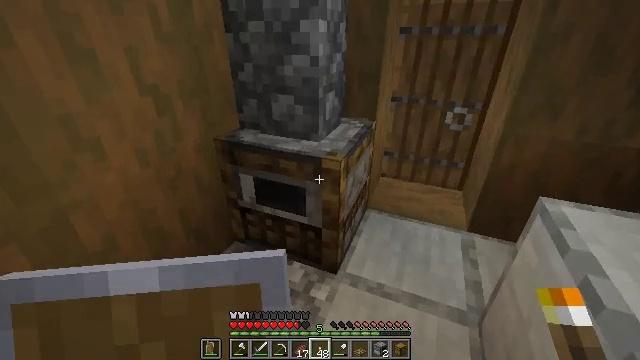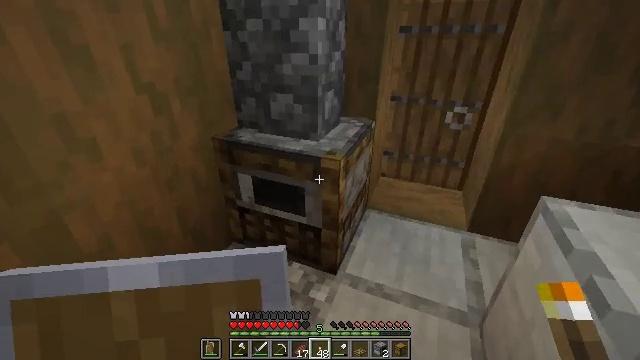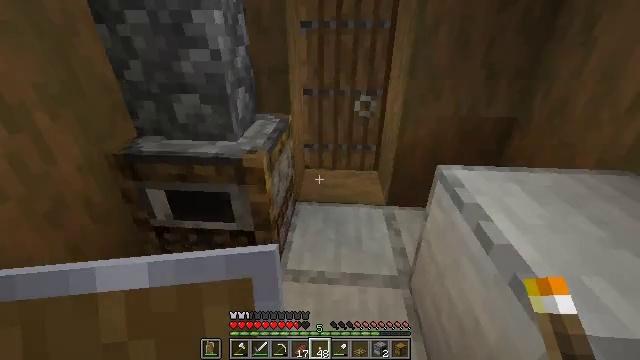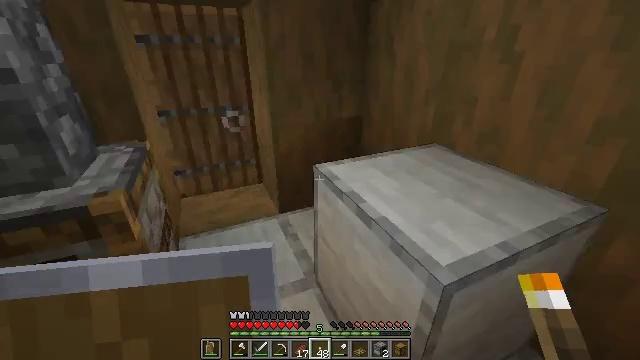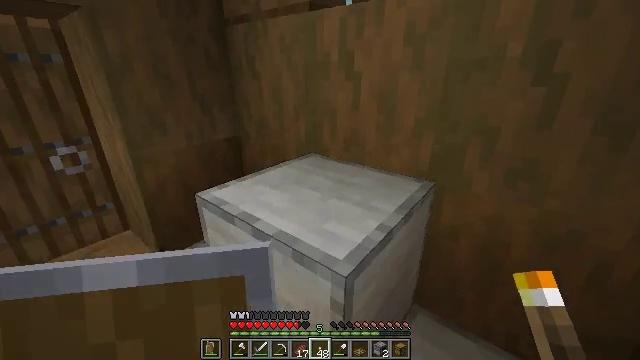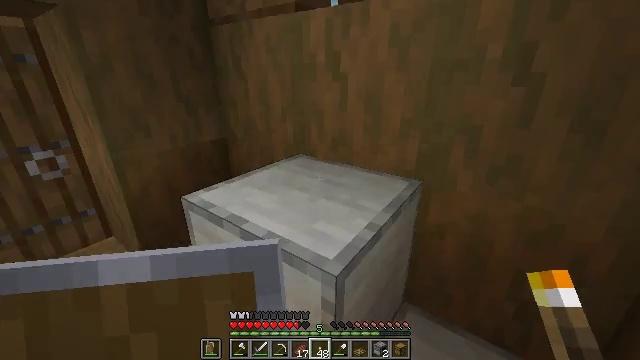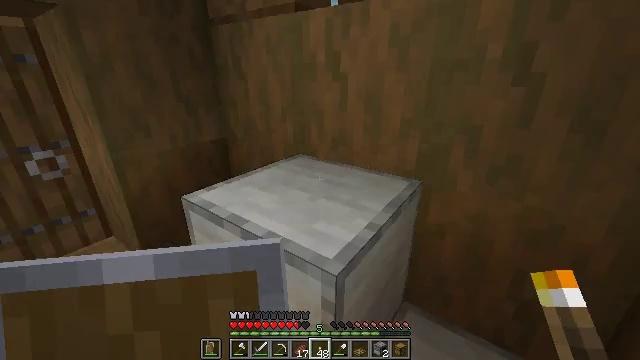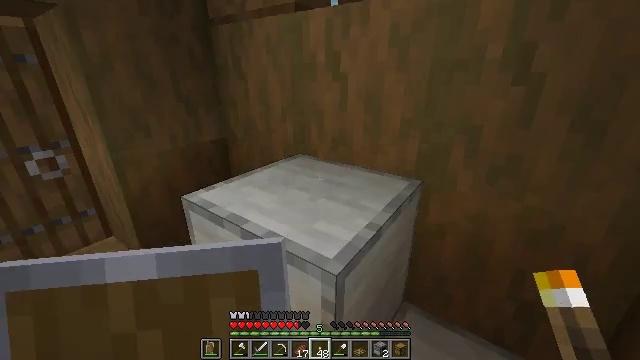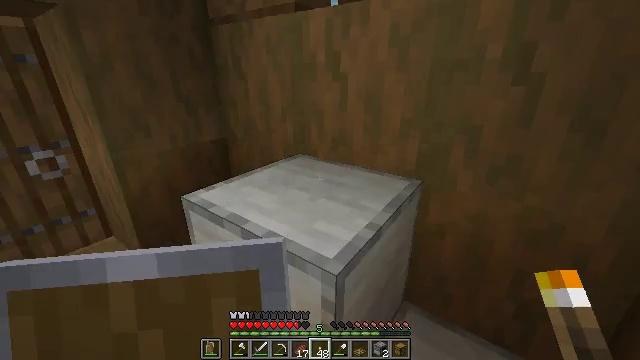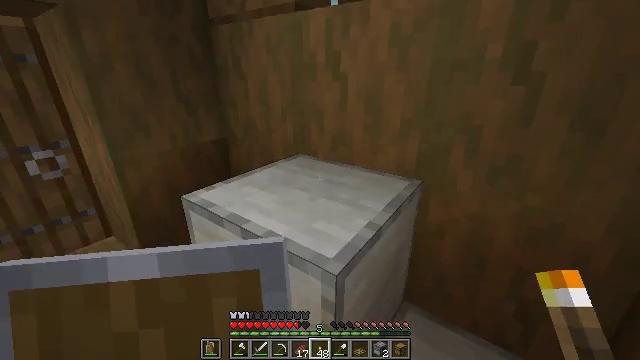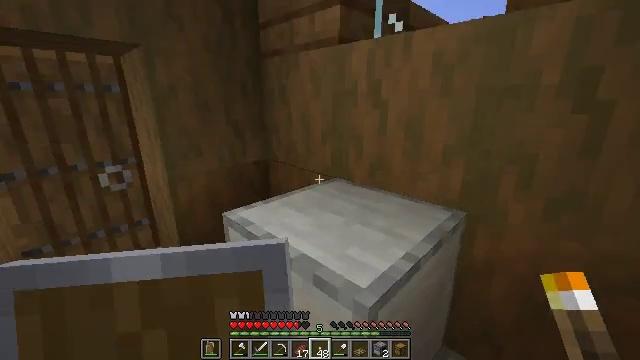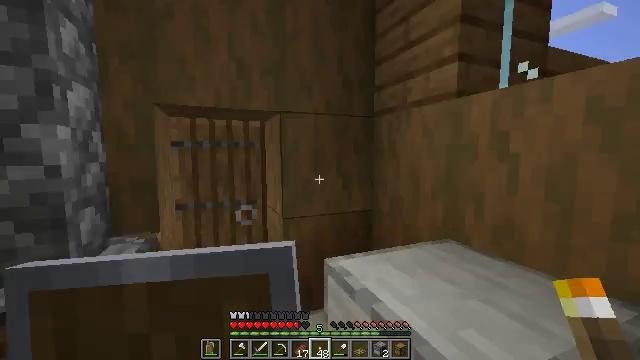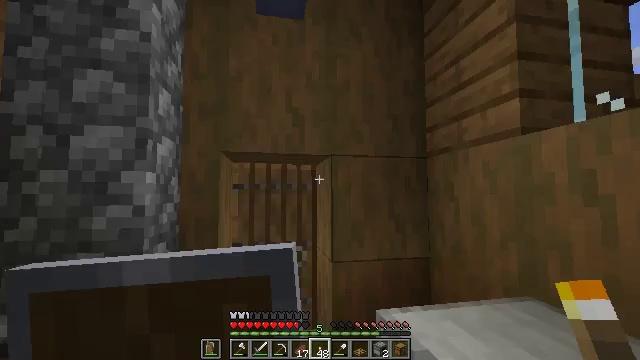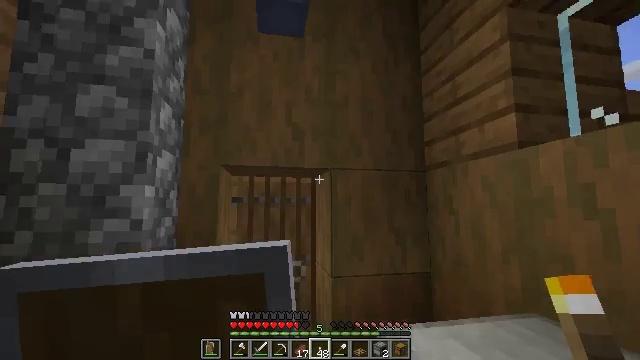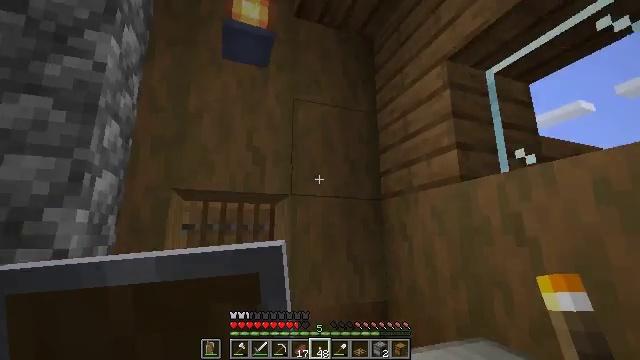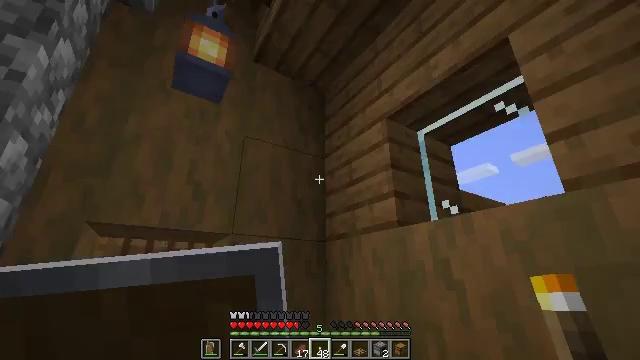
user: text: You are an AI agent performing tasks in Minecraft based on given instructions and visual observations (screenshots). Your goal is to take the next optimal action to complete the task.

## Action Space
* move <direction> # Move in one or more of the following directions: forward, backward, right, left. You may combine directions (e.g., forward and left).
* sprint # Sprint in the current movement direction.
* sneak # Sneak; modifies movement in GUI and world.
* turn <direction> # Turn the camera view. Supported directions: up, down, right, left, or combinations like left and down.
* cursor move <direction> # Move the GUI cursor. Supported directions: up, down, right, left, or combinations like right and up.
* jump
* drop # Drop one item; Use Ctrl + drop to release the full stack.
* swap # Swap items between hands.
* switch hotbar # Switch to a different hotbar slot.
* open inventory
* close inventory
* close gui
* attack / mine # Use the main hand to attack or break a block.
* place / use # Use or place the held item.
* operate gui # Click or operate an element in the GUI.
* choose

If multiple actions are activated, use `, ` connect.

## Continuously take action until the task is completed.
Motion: motion action
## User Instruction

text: Attack the lantern to recycle it.
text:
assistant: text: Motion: no_op
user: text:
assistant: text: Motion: turn right
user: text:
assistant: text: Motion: turn right and up
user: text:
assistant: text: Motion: turn right and up
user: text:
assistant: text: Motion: turn right
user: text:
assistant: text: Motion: no_op
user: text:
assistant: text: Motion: no_op
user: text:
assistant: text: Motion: no_op
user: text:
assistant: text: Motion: no_op
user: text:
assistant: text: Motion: turn left and up
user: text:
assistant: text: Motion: turn left and up
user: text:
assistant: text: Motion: turn left and up
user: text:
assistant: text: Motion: turn up
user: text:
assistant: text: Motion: turn right and up
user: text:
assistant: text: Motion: turn right and up
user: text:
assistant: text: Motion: turn right and up
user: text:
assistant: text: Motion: no_op
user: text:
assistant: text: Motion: turn right and down
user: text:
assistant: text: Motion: turn right and down
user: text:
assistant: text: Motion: turn down
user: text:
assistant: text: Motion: turn down
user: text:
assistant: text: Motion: turn right and down
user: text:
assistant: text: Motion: no_op
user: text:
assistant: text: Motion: turn up
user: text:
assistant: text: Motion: turn right and up
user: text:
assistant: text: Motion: turn right and up
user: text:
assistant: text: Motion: turn right and up
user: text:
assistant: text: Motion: turn up
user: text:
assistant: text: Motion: turn left and up
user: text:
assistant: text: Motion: turn left and up